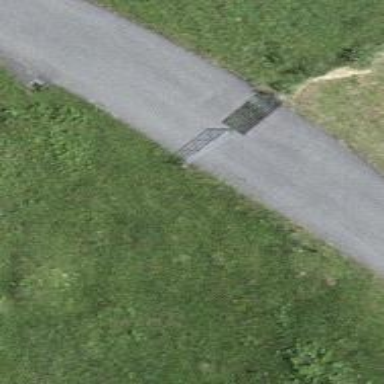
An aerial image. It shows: Cattle grid.